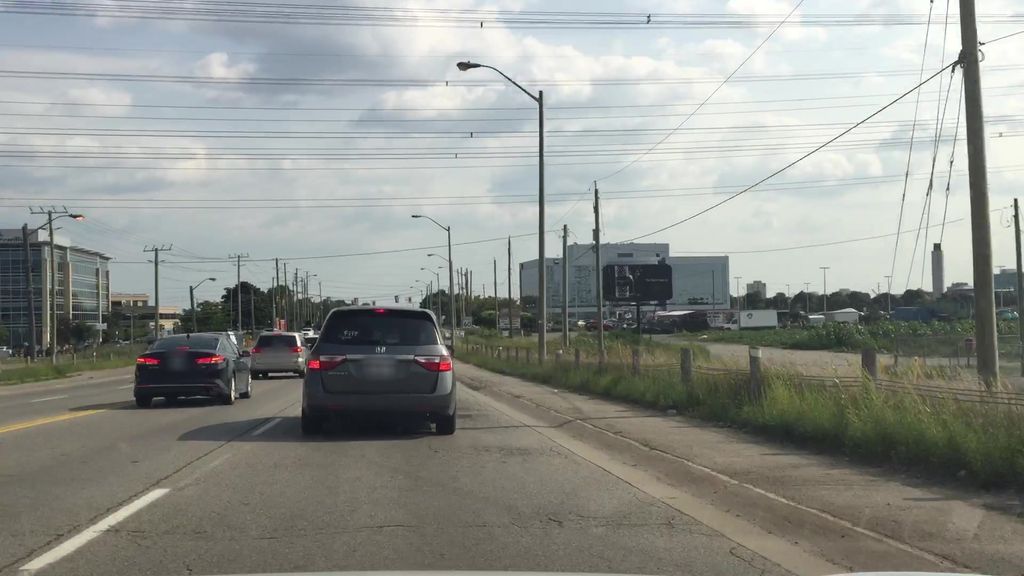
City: toronto